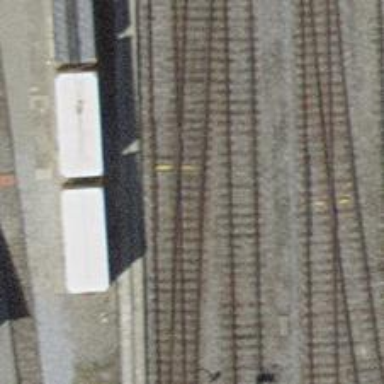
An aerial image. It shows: Single railway track with electrification through contact line.